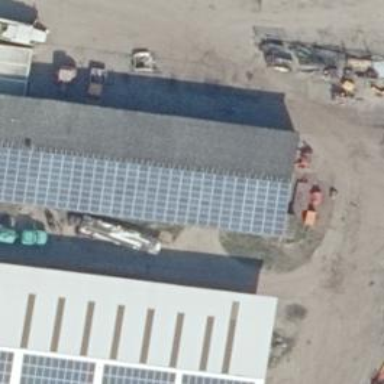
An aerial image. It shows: Solar-powered generator using photovoltaic technology. This small installation generates electricity through solar photovoltaic panels.